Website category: sports
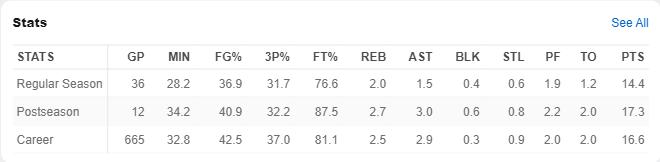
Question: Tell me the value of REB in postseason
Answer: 2.7

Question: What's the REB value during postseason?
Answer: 2.7

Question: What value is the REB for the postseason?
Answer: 2.7

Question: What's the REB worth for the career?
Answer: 2.5

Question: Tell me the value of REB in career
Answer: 2.5

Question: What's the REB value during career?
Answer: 2.5

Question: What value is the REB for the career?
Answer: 2.5

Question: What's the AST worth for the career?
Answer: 2.9

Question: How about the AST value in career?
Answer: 2.9

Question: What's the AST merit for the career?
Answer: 2.9

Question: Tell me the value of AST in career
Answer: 2.9

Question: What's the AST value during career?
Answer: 2.9

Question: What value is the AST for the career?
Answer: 2.9

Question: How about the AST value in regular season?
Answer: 1.5

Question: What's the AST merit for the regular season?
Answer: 1.5

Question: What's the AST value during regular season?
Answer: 1.5

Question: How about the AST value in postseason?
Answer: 3.0

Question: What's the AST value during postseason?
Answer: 3.0

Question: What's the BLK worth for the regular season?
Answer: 0.4

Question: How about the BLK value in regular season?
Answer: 0.4

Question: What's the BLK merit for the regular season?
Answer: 0.4

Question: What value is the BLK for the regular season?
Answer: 0.4

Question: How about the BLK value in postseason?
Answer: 0.6

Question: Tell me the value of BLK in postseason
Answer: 0.6

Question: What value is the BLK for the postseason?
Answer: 0.6

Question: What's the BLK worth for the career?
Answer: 0.3

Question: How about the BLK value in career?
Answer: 0.3

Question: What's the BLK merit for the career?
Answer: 0.3

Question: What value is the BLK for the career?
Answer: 0.3

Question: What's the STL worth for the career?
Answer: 0.9

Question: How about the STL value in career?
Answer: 0.9

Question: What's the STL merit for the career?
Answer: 0.9

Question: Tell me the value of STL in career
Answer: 0.9

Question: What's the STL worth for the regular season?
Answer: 0.6

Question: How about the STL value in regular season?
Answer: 0.6

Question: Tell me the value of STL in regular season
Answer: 0.6

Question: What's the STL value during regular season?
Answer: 0.6

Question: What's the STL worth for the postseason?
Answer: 0.8

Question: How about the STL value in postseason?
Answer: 0.8

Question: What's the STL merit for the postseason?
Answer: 0.8

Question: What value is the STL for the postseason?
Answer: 0.8

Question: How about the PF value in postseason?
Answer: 2.2

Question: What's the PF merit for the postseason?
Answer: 2.2

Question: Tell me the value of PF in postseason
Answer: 2.2

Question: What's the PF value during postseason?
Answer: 2.2

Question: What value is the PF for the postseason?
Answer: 2.2

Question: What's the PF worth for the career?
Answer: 2.0

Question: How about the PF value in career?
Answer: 2.0

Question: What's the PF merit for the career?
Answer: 2.0

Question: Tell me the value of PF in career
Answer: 2.0

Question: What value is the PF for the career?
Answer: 2.0

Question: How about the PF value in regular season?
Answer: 1.9

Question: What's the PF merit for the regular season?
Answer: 1.9

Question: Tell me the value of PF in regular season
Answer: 1.9

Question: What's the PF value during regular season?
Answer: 1.9

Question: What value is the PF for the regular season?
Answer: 1.9

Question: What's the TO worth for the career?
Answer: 2.0

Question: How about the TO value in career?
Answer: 2.0

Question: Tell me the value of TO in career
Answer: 2.0

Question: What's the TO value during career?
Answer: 2.0

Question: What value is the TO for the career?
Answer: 2.0

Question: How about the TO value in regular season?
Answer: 1.2

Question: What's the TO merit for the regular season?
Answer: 1.2

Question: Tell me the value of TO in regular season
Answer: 1.2